Platform: macOS
Application: Chrome
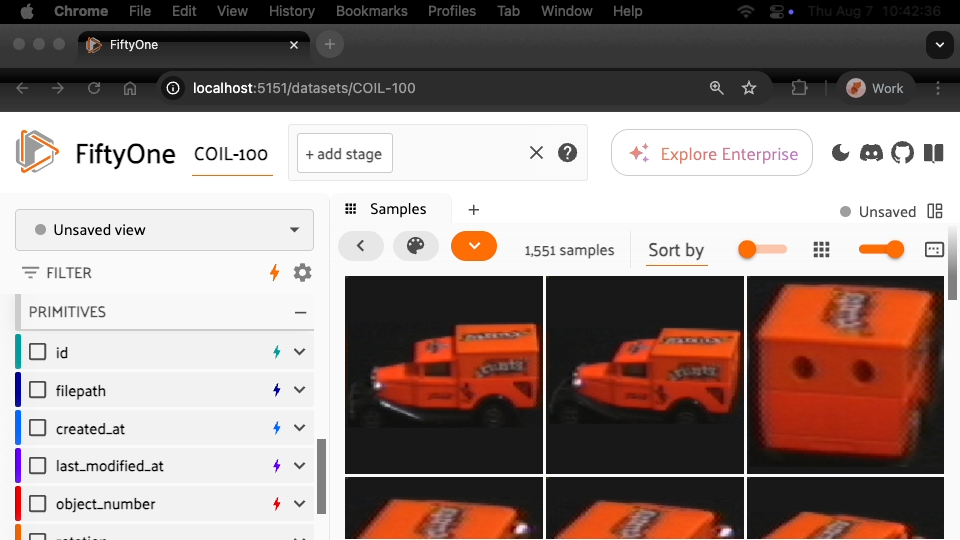
task_description: Read the docs
action_type: click
element_info: Icon
steps_since_start: 1